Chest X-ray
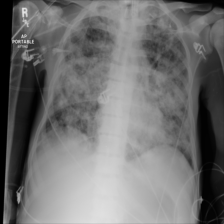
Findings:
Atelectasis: negative
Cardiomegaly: negative
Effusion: negative
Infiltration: positive
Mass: negative
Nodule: negative
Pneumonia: negative
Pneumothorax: negative
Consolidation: negative
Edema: negative
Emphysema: negative
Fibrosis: negative
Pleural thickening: negative
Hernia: negative